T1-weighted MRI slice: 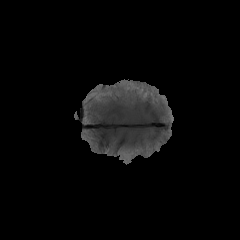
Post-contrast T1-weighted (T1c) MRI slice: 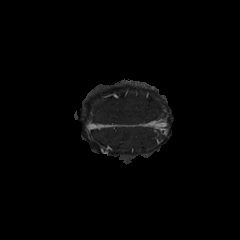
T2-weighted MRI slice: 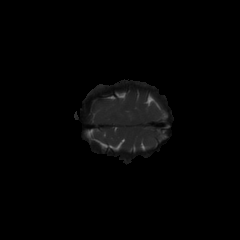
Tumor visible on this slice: no